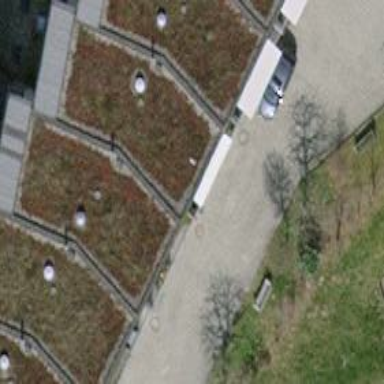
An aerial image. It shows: House with flat roof covered in grass.